Field crop: maize
Growth stage: 2
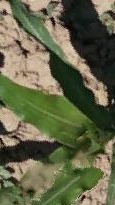
Species: maize